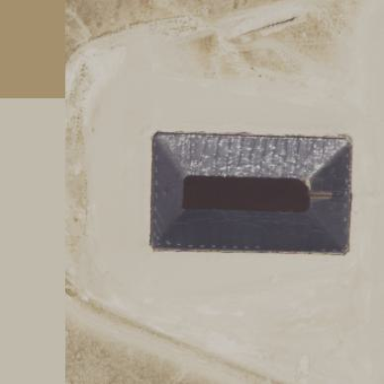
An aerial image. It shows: Digester building.